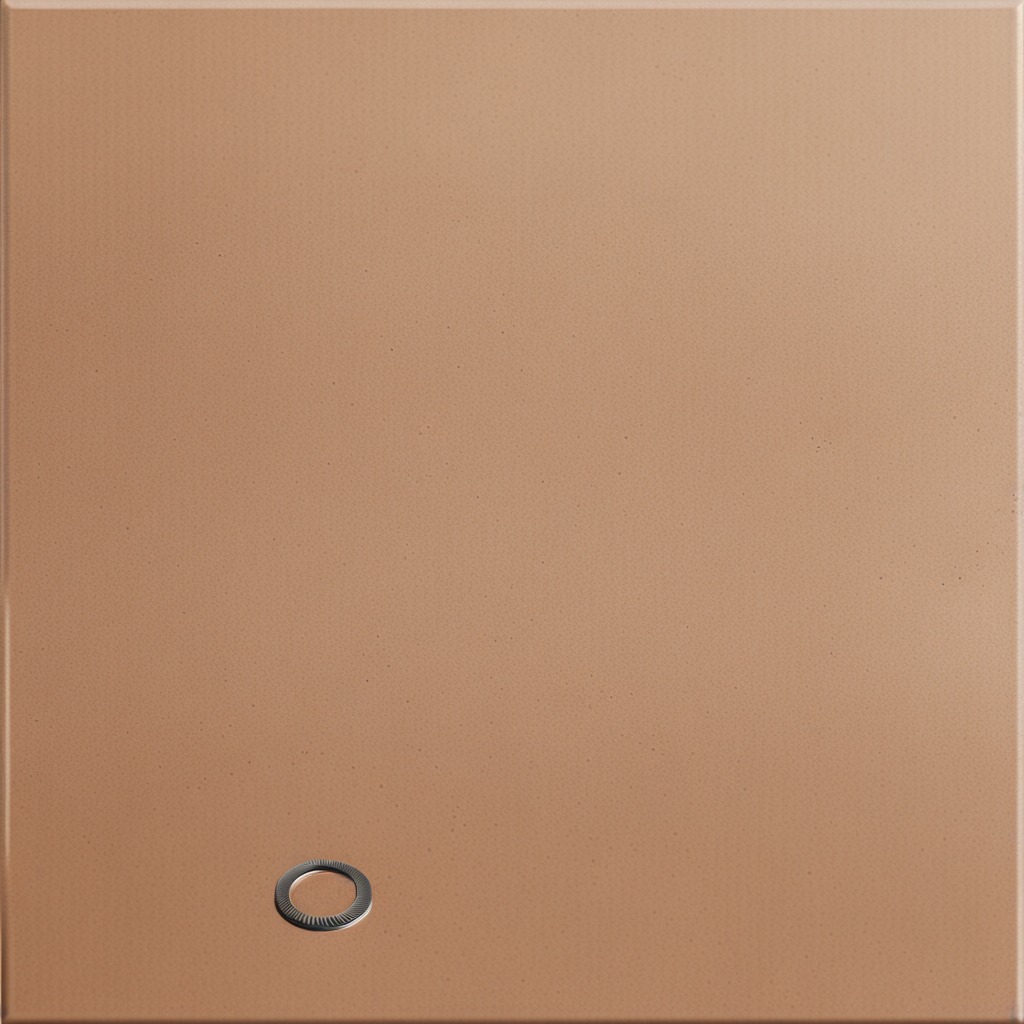
A flat metal washer is lying on a clean dry cardboard box surface in an outdoor workshop during daytime bright natural light soft shadows slightly creased but